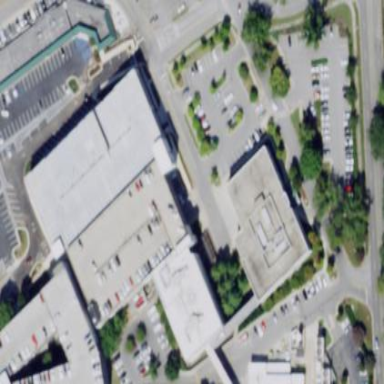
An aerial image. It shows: Multi-storey parking building.